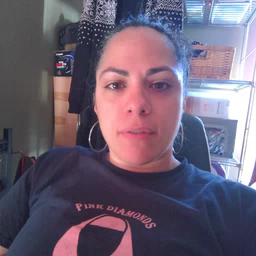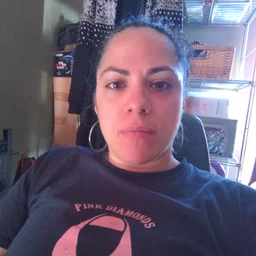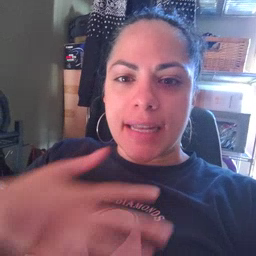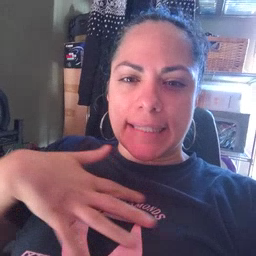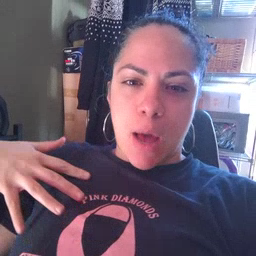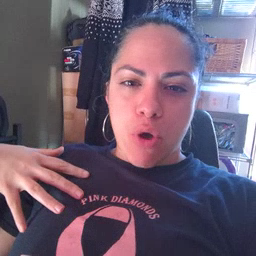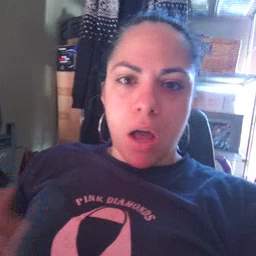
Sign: zebra